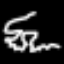
Label: frog